Question: I'm a MMORPG Private Server dev and I'm looking forward to create an all in one updater for the user's clients because it is very annoying and lame to use patches that must be manually downloaded.
I'm new in C# but I already succeded at making my own launcher with my own interface and basic game start/options buttons and notice that is read from my webserver.
Now, I wanna make an integrated update function for that and I'm pretty lost, I have no idea where to start. This is what it would look like, it's just a concept

It will have the main button wich is used to start the game AND update it, basically when you open the program the button would write "UPDATE" and is disabled(while it searches for new updates) and if any are found, it would turn into a clickable button, then after the updates are dowmloaded it would just change itself into "start game".
A progressbar for the overall update and another one to see the progress on the current file that is downloading only, all that with basic info like percentage and how much files need to be downloaded.
I need to find a way for the launcher to check the files on the webserver by HTTP method and check if they are same as client or newer ones so it dosent always redownload files already same version and also a method so that the updater will download the update as a compressed archive and auto extract and overwrite existing files when they are done downloading.
NOTE: The files being updated are not .exe, they mostly are textures/config files/maps/images/etc...
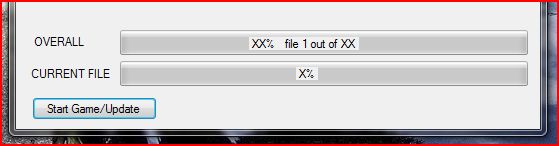
Answer: I'll sketch a possible architecture for this system. It's incomplete, you should consider it a form of detailed pseudo-C#-code for the first half and a set of hints and suggestions for the second.
I believe you may need two applications for this:
- -
I'll not focus on security issues on this answers, but they are obviously very important. I expect that security can be implemented at a higher level, maybe using SSL. The web service would run within IIS and implementing some form of security should be mainly a matter of configuration.
The server-side part is not strictly required, especially if you do't want compression; probably there is a way to configure your server so that it returns a easily parsable list of files when an HTTP request is made at . However it is more flexible to have a web service, and probably it's even easier to implement. You can start by looking at <URL>. If you do want compression, you can probably configure the server to transparently compress individual files. I'll try to sketch all possible variants.
In the case of a single update ZIP file, basically the updater web service should be able to answer two different requests; first, it can return a list of all game files, relative to the server directory , together with their last write timestamp ( method in the web service). The client would compare this list with the local files; some files may not exist anymore on the server (maybe the client must delete the local copy), some may not exist on the client (they are entirely new content), and some other files may exist both on the client and on the server, and in that case the client needs to check the last write time to determine if it needs the updated version. The client would build a list of the paths of these files, relative to the game content directory. The game content directory should mirror the server directory.
Second, the client sends this list to the server ( in the web service). The server would create a ZIP containing the update and reply with its URL.
'''
[ServiceContract]
public interface IUpdater
{
[OperationContract]
public FileModified[] GetUpdateInfo();
[OperationContract]
public string GetUpdateURL();
}
[DataContract]
public class FileModified
{
[DataMember]
public string Path;
[DataMember]
public DateTime Modified;
}
public class Updater : IUpdater
{
public FileModified[] GetUpdateInfo()
{
// Get the physical directory
string updateDir = HostingEnvironment.MapPath("website.com/updater");
IList<FileModified> updateInfo = new List<FileModified>();
foreach (string path in Directory.GetFiles(updateDir))
{
FileModified fm = new FileModified();
fm.Path = // You may need to adjust path so that it is local with respect to updateDir
fm.Modified = new FileInfo(path).LastWriteTime;
updateInfo.Add(fm);
}
return updateInfo.ToArray();
}
[OperationContract]
public string GetUpdateURL(string[] files)
{
// You could use System.IO.Compression.ZipArchive and its
// method CreateEntryFromFile. You create a ZipArchive by
// calling ZipFile.Open. The name of the file should probably
// be unique for the update session, to avoid that two concurrent
// updates from different clients will conflict. You could also
// cache the ZIP packages you create, in a way that if a future
// update requires the same exact file you would return the same
// ZIP.
// You have to return the URL of the ZIP, not its local path on the
// server. There may be several ways to do this, and they tend to
// depend on the server configuration.
return urlOfTheUpdate;
}
}
'''
The client would download the ZIP file by using and objects. To update the progress bar (you would have only one progress bar in this setup, check my comment to your question) you need to create a . <URL>. To advance the progress bar you need to keep track of how many bytes you received:
'''
int nTotalRead = 0;
HttpWebRequest theRequest;
HttpWebResponse theResponse;
...
byte[] readBytes = new byte[1024];
int bytesRead = theResponse.GetResponseStream.Read(readBytes, 0, 4096);
nTotalRead += bytesread;
int percent = (int)((nTotalRead * 100.0) / length);
'''
Once you received the file you can use to update your game.
If you don't want to explicitly compress the files with .NET, you can still use the first method of the web service to obtain the list of updated file, and copy the ones you need on the client using an pair for each. This way you can actually have two progress bars. The one that counts files will simply be set to a percentage like:
'''
int filesPercent = (int)((nCurrentFile * 100.0) / nTotalFiles);
'''
If you have another way to obtain the list, you don't even need the web service.
If you want to individually compress your files, but you can't have this feature automatically implemented by the server, you should define a web service with this interface:
'''
[ServiceContract]
public interface IUpdater
{
[OperationContract]
public FileModified[] GetUpdateInfo();
[OperationContract]
public string CompressFileAndGetURL(string path);
}
'''
In which you can ask the server to compress a specific file and return the URL of the compressed single-file archive.
Especially in the case that your updates are very frequent, you need to pay special attention to .
I should restate that one of the main issues here is obtaining the list of files in the from the server; this file should include the last write time of each file. A server like Apache can provide such a list for free, although usually it is intended for consumption, but it is easily parsable by a program, nevertheless. I'm sure there must be some script/extension to have that list formatted in an even more machine-friend way.
There is another way to obtain that list; you could have a text file on the server that, for every file, stores its last write time or, maybe even better, a progressive release number. You would compare release numbers instead of dates to check which files you need. This would protext yourself from time zone issues. In this case however you need to maintain a local copy of this list, because files have no such thing as a release number, but only a name and a set of dates.